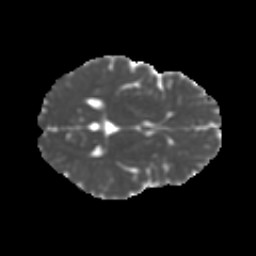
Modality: MD
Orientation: axial
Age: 16
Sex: female
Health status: ill
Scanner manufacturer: ge
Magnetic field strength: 3 T
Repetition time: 6.752 s
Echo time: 0.079 s